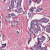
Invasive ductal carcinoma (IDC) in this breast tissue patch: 1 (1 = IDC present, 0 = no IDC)